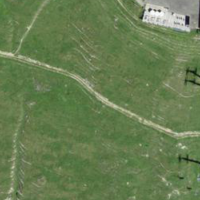
EUNIS habitat code: 26
Species observed at this site:
Aquila chrysaetos